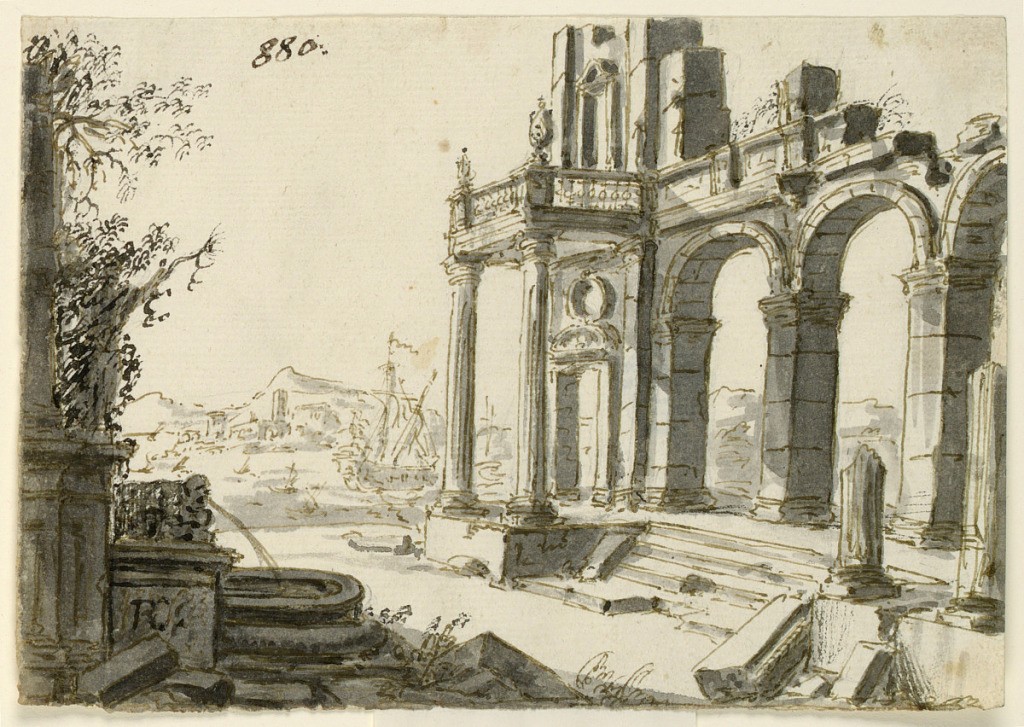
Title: Stage Design, Ruins and Seaport
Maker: Giuseppe Raina, Italian
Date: late 18th century
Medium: Pen and brown ink, brush and gray wash, traces of graphite on cream laid paper
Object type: Drawing
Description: Horizontal rectangle. Ruins on both sides of foreground opening up toward background with port and ship.